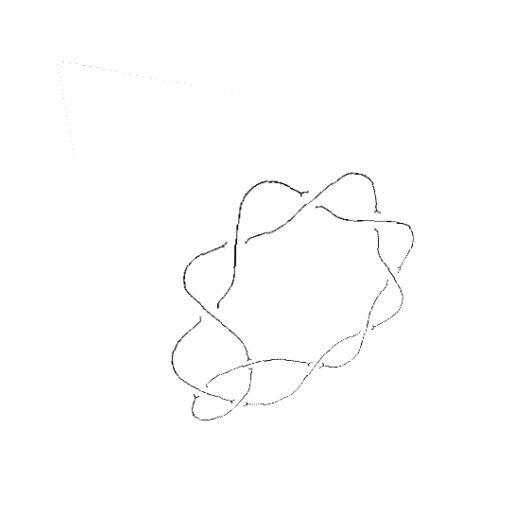
Crossing number: 10